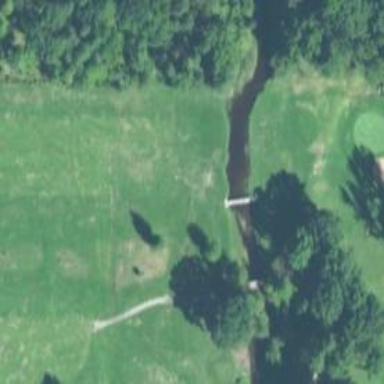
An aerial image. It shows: Service road on bridge designed for golf cartpath.